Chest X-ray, AP view. Patient: 61 years old, sex M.
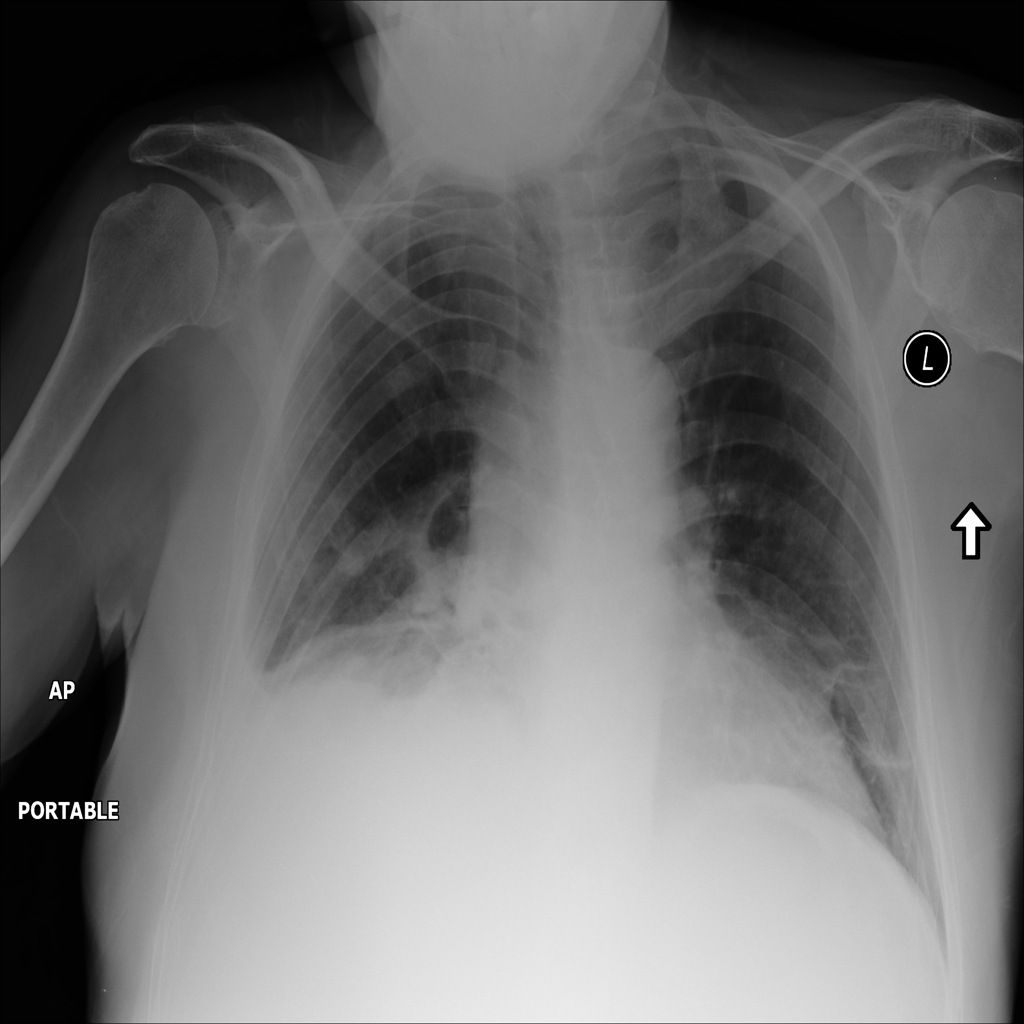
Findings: Effusion, Pneumothorax